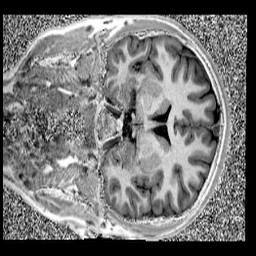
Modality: UNIT1
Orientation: coronal
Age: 12
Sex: male
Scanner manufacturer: siemens
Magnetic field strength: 3 T
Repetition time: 4 s
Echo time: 0.00299 s